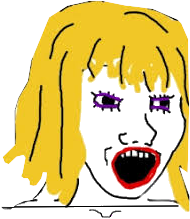
Label: 5_Soyjak